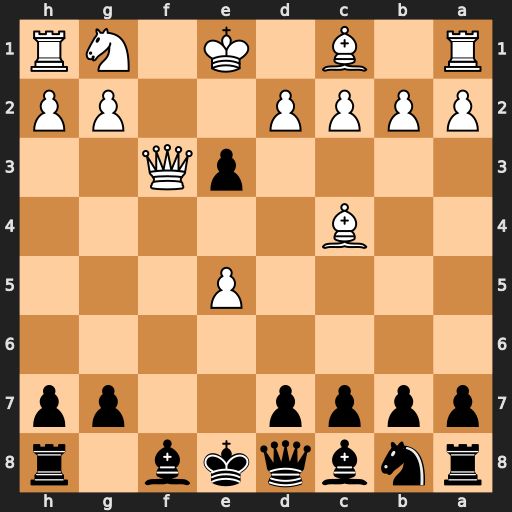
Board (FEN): rnbqkb1r/pppp2pp/8/4P3/2B5/4pQ2/PPPP2PP/R1B1K1NR
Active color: b
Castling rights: KQkq
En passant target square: -
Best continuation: Qh4+ Kd1 Qxc4